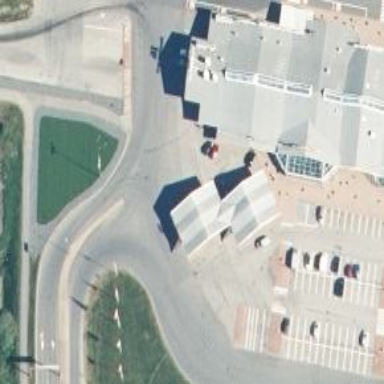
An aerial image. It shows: Commercial building.